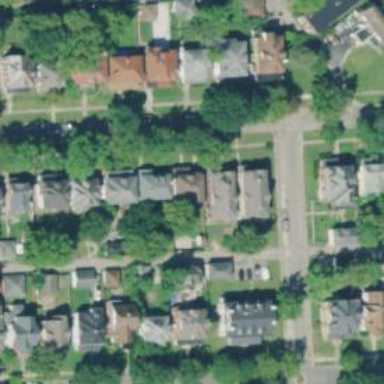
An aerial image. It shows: Neighbourhood designated as historic district.